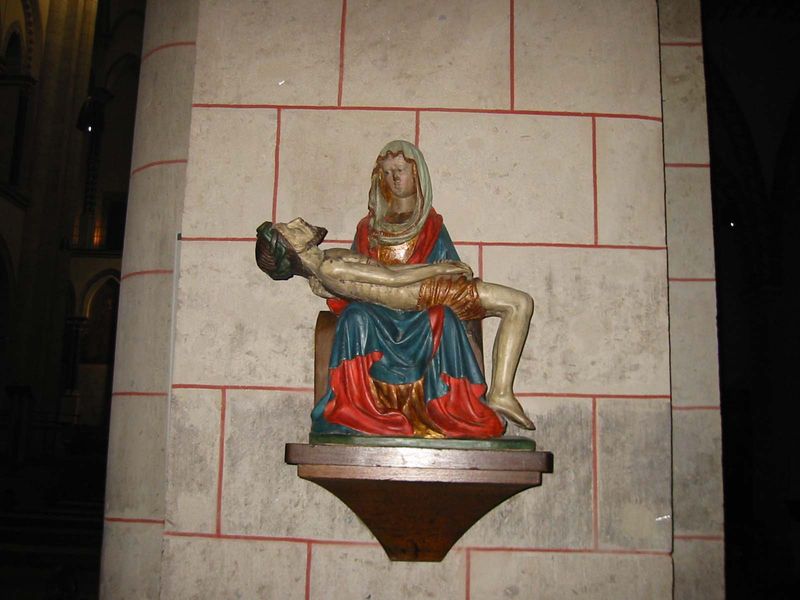
Titel: Quirinus-Münster in Neuss (St. Quirin)
Künstler: Wolbero
Standort: Neuss, Quirinus-Münster (EU - D - NRW)
Schlagwörter: blau, kämpfer, mann, nackt, umhang, weiß, gelb, grün, braun, frau, holz, kleid, pfeiler, säule, rot, tuch, bart, sockel, tod, tot, tragen, trauer, kirche, figur, gewand, gold, mantel, sitzend, skulptur, statue, farbig, liegen, mauer, linien, figuren, blue, chair, church, column, crown, hat, red, religious, robes, throne, white, dress, female, green, hair, old, robe, seated, sitting, wall, woman, kopftuch, gown, sheet, halbnackt, plastik, schoß, liegend, bemalt, foto, fugen, rippen, kniee, schnitzerei, sims, wood, christus, jesus, pieta, schmerz, man, skin, stone, lap, orange, death, child, male, konsole, maria, madonna, magdalena, beweinung, color, coat, mother, scarf, beard, saint, liegt, sakral, dornenkrone, couple, model, sculpture, geschnitzt, dead, shelf, virgin, small, heiligenbild, arms, garland, skultpur, chirst, brick, bricks, religion, gekreuzigter, legs, cloth, god, chest, christ, passion, figure, braunhaarig, humans, carry, christian, leidend, messias, mary, altar, carving, christianity, vesperbild, trägt, tan, pedestal, son, hold, sculptor, thron, body, skulptir, painted, chirstus, veil, tiles, suffering, niche, tile, wandfigur, icon, holy, blood, catholic, dying, thorns, virgin mary, indoor, jesus christ, holding, platform, m, carved, ribs, pedastal, loin cloth, blessed, mother mary, defeated, rote fugen, mortar, fugenmalerei, muttergottes, cresses, hoold, sufgering